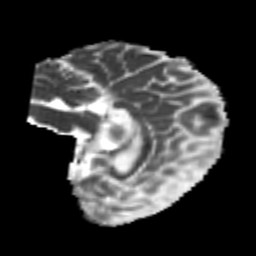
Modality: MD
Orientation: sagittal
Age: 24
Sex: female
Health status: healthy
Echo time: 0.074 s